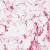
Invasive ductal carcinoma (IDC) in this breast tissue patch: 0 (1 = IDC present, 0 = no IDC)